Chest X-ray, PA view. Patient: 55 years old, sex F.
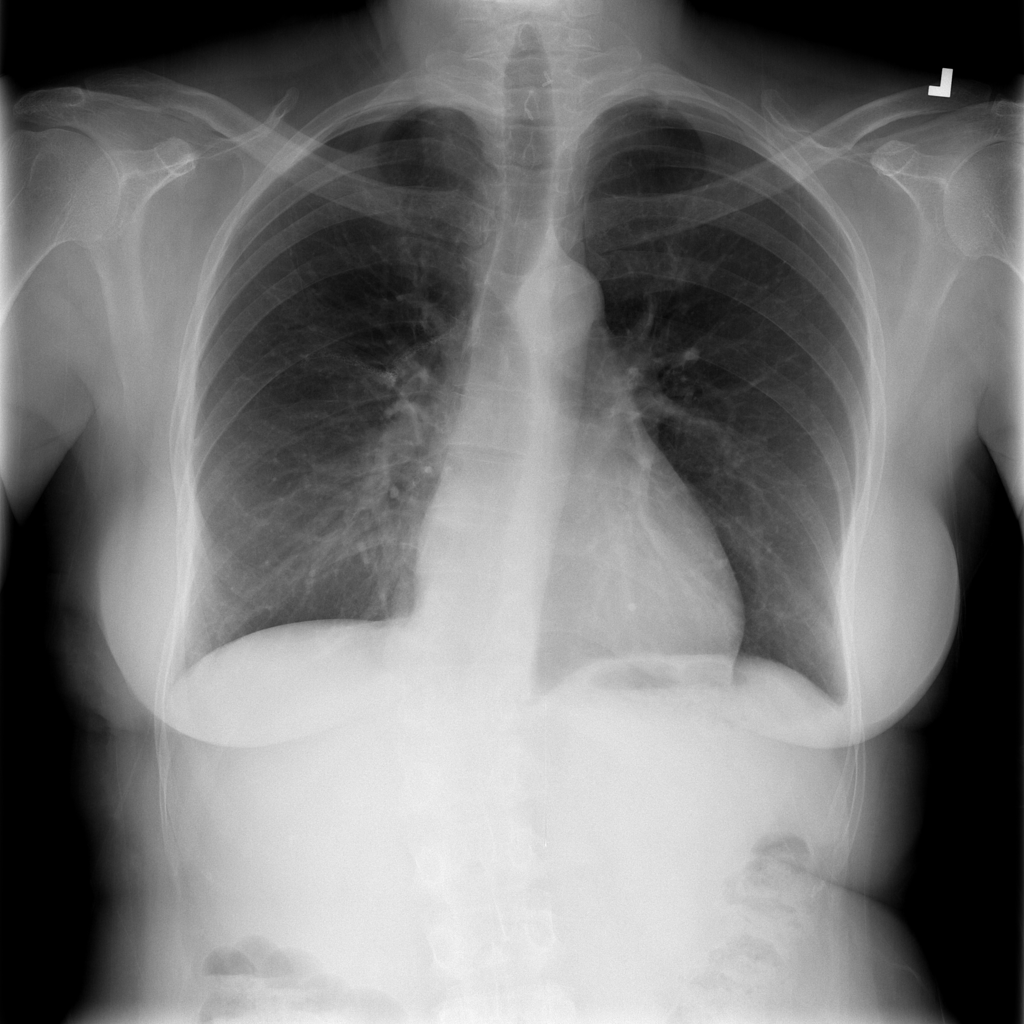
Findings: No Finding